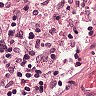
Metastatic tissue present: no